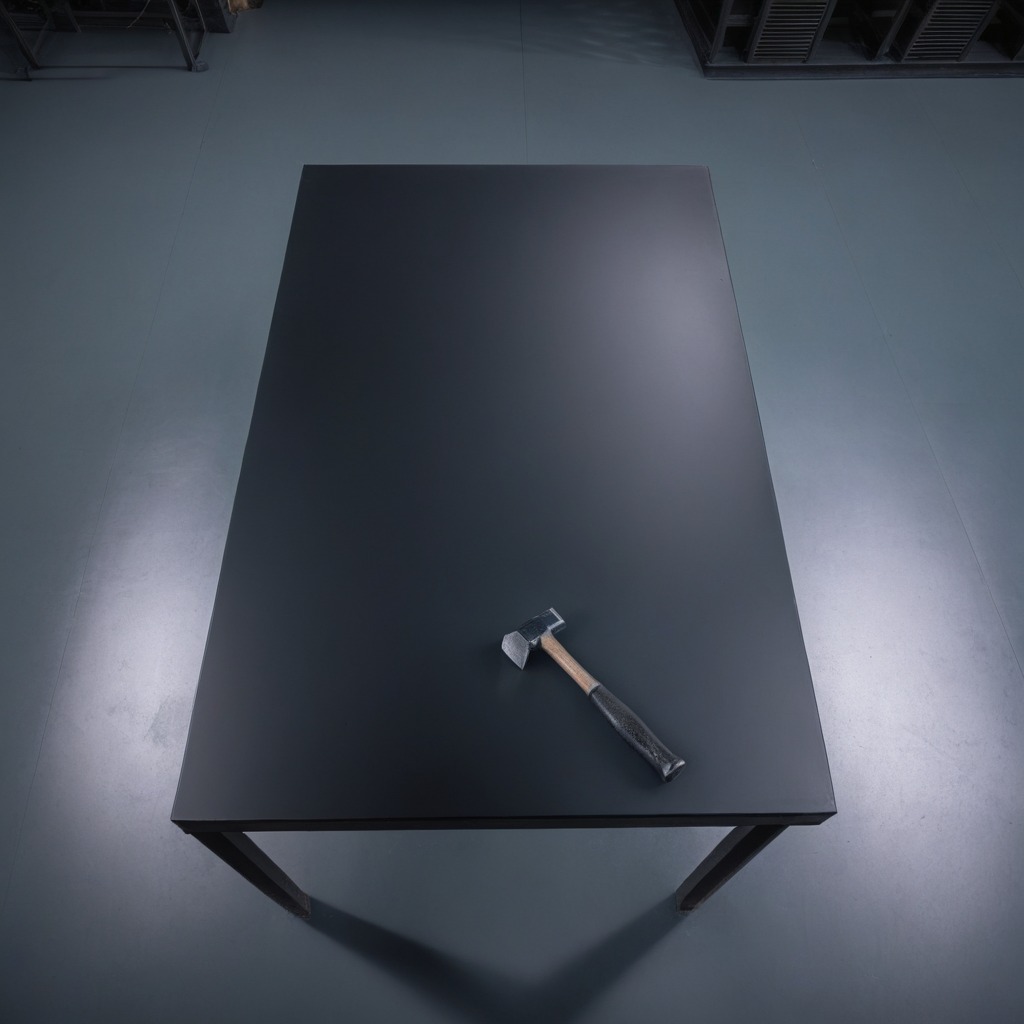
A hammer is lying on the tabletop.